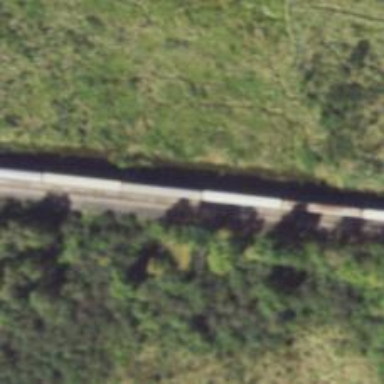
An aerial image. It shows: Railway siding for service.